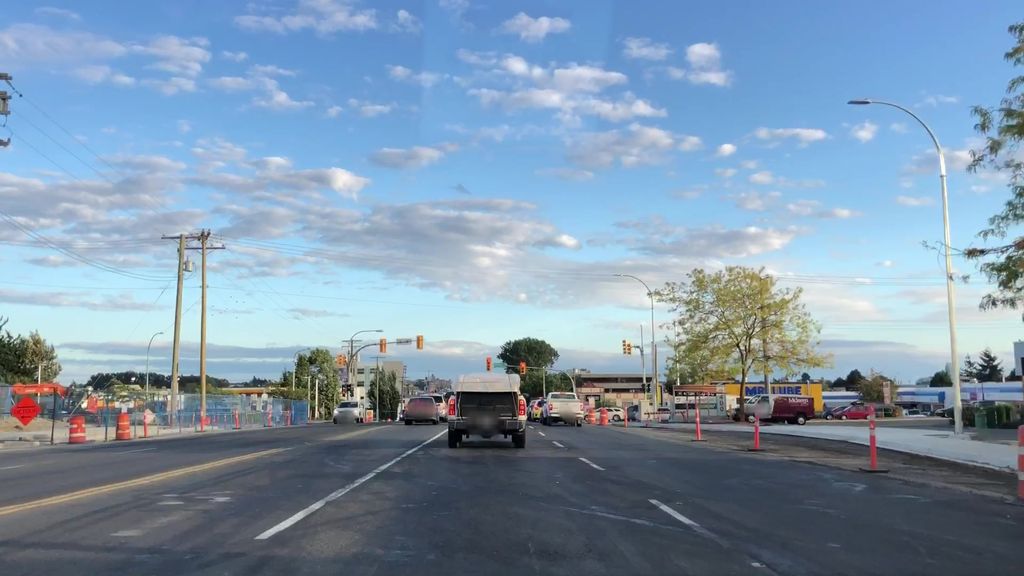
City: victoria